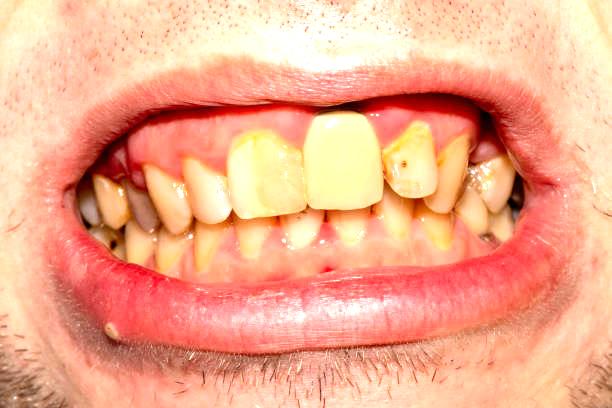
Condition: Gingivitis